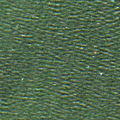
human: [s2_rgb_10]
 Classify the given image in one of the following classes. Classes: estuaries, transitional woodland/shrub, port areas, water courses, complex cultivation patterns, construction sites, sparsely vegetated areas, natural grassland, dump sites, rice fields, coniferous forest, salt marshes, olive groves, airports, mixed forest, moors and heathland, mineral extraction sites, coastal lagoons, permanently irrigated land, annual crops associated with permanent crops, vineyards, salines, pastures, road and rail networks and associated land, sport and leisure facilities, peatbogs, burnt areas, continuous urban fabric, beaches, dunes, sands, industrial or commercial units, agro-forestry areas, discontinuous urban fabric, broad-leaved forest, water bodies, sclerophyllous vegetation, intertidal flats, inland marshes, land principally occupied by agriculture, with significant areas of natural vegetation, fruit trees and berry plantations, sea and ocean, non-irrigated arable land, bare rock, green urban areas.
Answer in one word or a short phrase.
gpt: sea and ocean